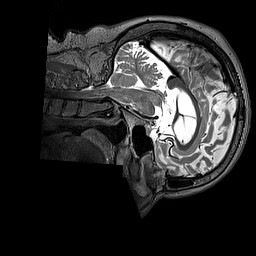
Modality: T2w
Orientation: sagittal
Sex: female
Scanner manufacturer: siemens
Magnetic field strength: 3 T
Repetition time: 3.2 s
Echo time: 0.409 s